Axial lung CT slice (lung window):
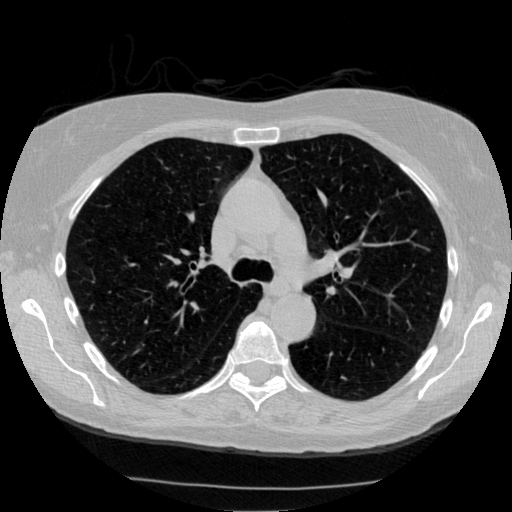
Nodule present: no